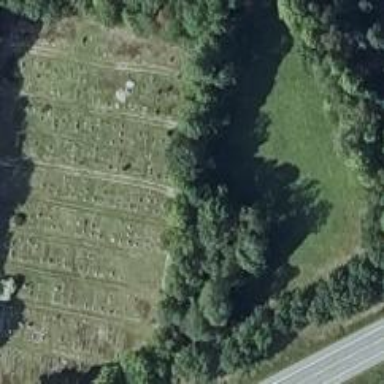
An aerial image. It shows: Cemetery.